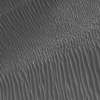
Label: not_dusty